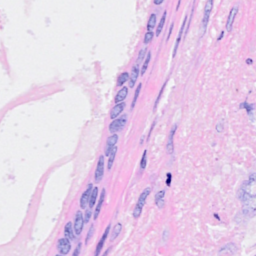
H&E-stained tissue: Breast